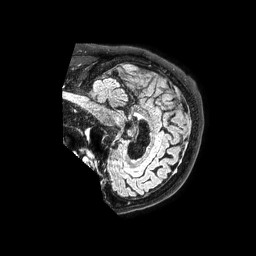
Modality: FLAIR
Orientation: sagittal
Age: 67
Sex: male
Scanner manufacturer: philips
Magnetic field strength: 3 T
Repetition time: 4.8 s
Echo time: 0.34 s